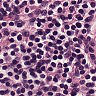
Metastatic tissue present: no